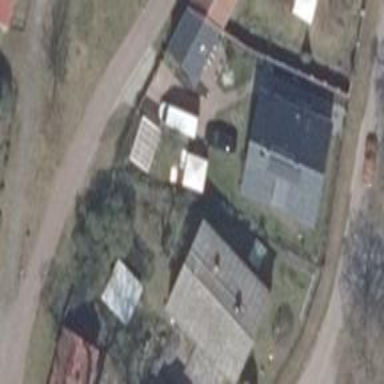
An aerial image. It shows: Gabled roof on residential building.